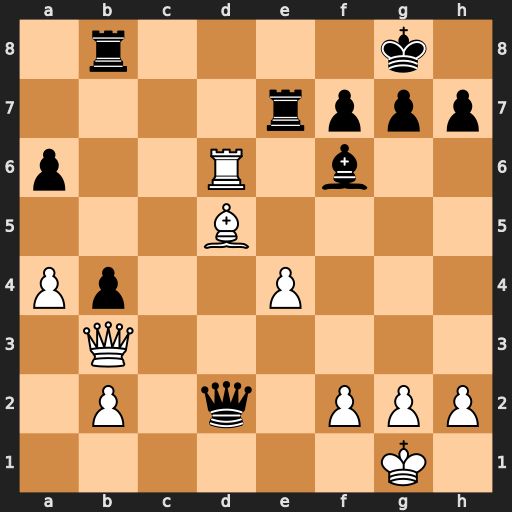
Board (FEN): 1r4k1/4rppp/p2R1b2/3B4/Pp2P3/1Q6/1P1q1PPP/6K1
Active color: w
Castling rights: -
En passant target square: -
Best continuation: Bxf7+ Rxf7 Rxd2